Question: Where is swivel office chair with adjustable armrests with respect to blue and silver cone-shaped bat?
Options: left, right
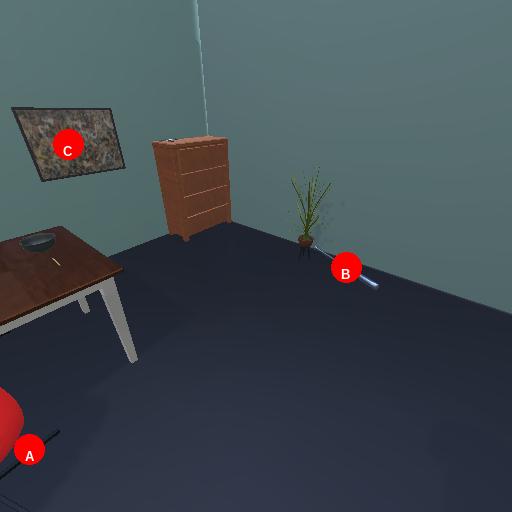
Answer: left